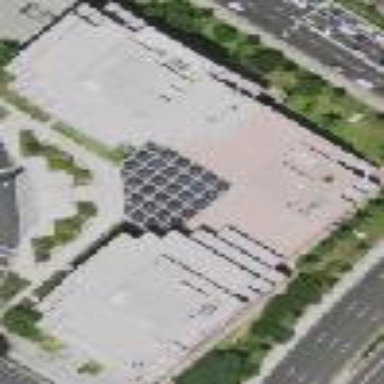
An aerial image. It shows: Office building.